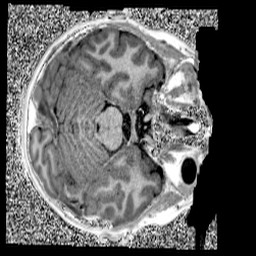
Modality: UNIT1
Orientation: axial
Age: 9
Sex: male
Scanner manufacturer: siemens
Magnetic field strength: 3 T
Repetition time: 4 s
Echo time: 0.00299 s